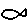
Label: fish